Question: I have the below database setup. What I'm hoping to accomplish is to search for a worker in the Worker tabe and return all of the BusinessAreas that the resulting user would fall under per the diagram. I'm hoping to accomplish this in Lambda expression and return the top level BusinessArea entities. If need be I could get the workers and through a number of processes get back up to the level I'm wanting but that would require me to iterate through the different levels till I get to the top level.

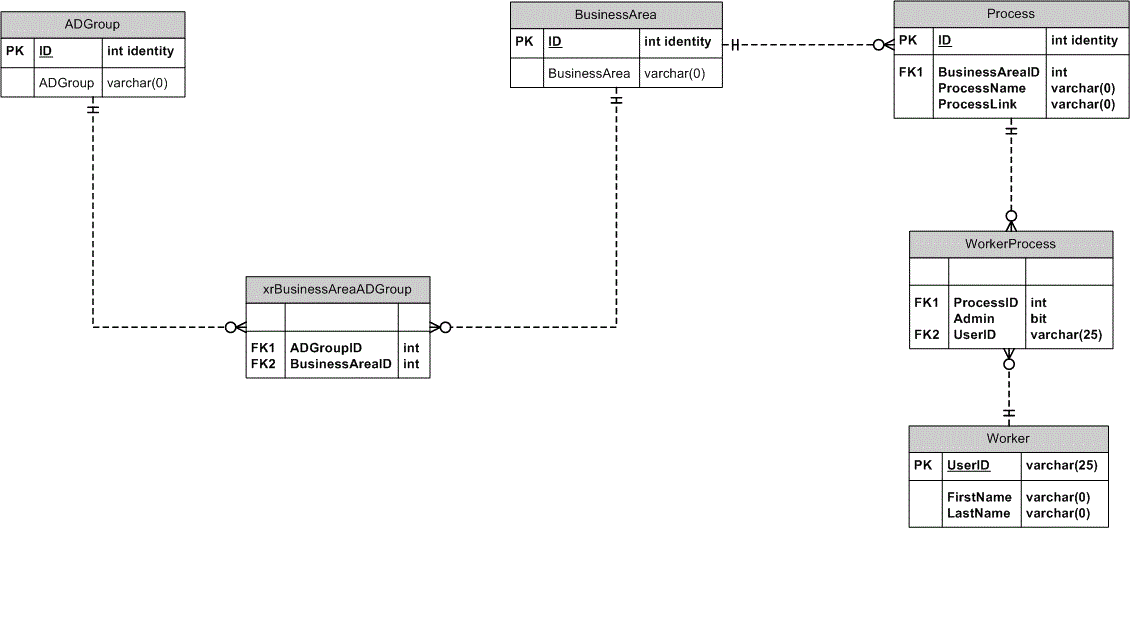
Answer: It sounds like you want something like this, to look up the business areas for a single user:
'''
var results = WFE.BusinessAreas
.Where(ba => ba.Processes
.Any(p => p.WorkerProcesses
.Any(wp => wp.UserId == "pmarshall")));
'''
Or in query syntax:
'''
var results =
from ba in WFE.BusinessAreas
where ba.Processes.Any(p => p.WorkerProcesses.Any(wp => wp.UserId == "pmarshall"))
select ba;
'''
Or alternatively:
'''
var results =
from ba in WFE.BusinessAreas
from p in ba.Processes
from wp in p.WorkerProcesses
where wp.UserId == "pmarshall"
select ba;
'''
If you'd like to find all areas for all users, you'd want to do something like this:
'''
var results =
(from ba in WFE.BusinessAreas
from p in ba.Processes
from wp in p.WorkerProcesses
select new { ba, wp.UserId })
.Distinct()
.ToLookup(x => x.UserId, x => x.ba);
'''
And then you can access the results for a single user using 'results["pmarshall"]'.